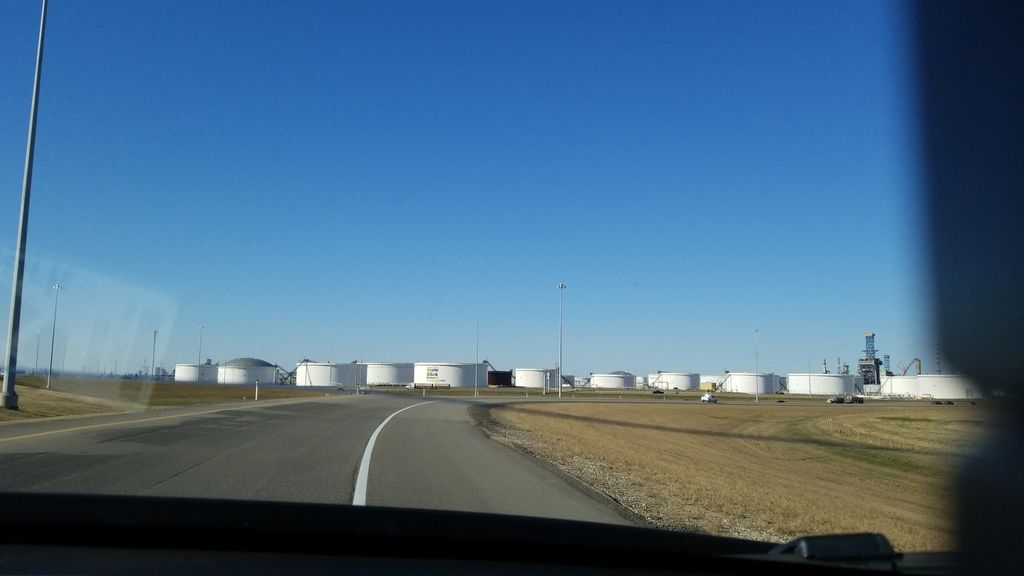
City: edmonton